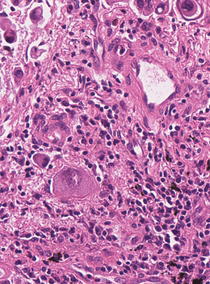
Tumor epithelial tissue: yes
Tumor-associated stroma tissue: yes
Normal tissue: no